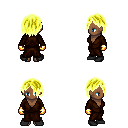
a pixel art fantasy rpg character, female body template, human, dark skin, brown robe, gold greaves, gold bangs hairstyle, gold gloves, black shoes, four views (front, back, left, right), 2x2 character sprite sheet, small pixel art, hard edges, no anti-aliasing